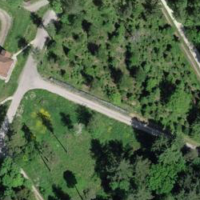
EUNIS habitat code: 44
Species observed at this site:
Sambucus racemosa
Galeopsis tetrahit